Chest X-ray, AP view. Patient: 61 years old, sex M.
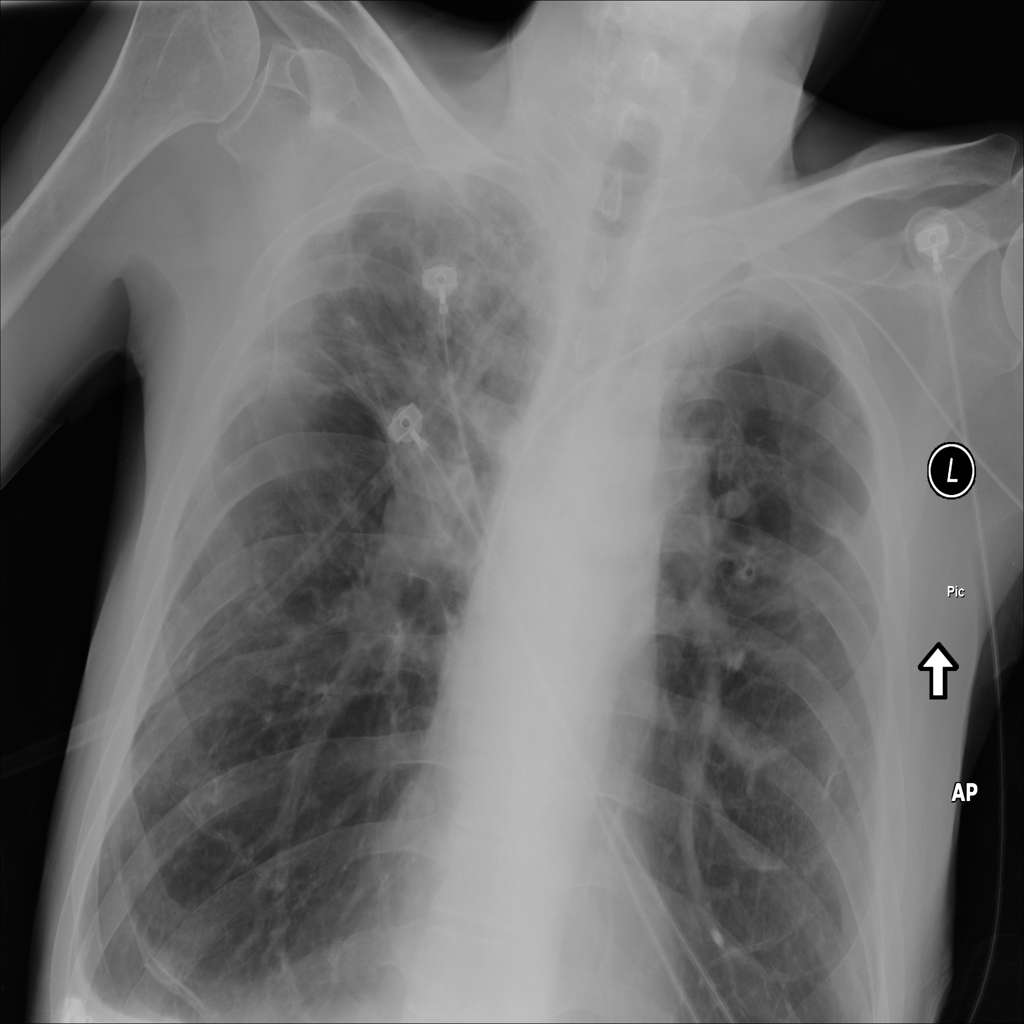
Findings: Consolidation, Fibrosis, Infiltration, Nodule